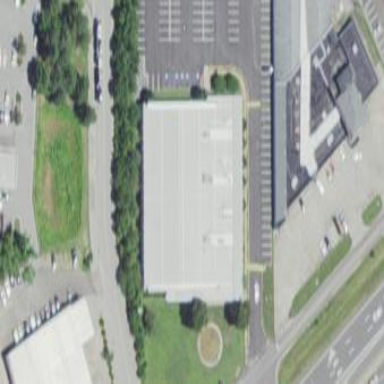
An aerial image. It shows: Sports center building.